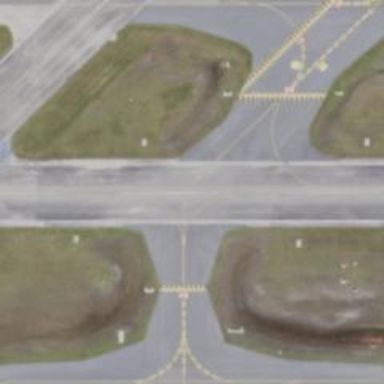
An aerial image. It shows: Image of taxiway at airport.